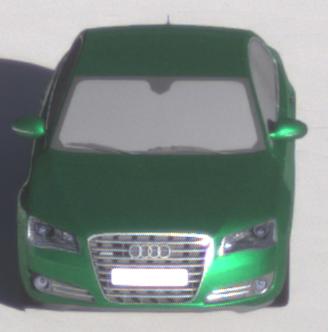
Make: Audi
Model: A8 D4
Model produced from: 2009
Model produced until: 2017
Doors: 4
Color: green
Road condition: dry road
Daytime: sunrise or sunset
Contrast: medium contrast